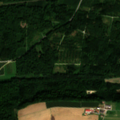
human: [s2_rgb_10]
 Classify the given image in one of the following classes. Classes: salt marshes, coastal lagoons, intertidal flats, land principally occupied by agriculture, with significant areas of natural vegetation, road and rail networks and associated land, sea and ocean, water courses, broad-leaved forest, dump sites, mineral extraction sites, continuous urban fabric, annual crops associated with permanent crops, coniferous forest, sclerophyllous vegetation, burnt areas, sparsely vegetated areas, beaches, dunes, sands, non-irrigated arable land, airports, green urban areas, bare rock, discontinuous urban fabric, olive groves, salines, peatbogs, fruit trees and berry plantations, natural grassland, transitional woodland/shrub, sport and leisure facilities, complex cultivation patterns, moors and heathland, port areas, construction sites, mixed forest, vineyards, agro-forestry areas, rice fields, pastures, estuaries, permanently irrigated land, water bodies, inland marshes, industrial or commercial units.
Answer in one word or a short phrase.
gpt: non-irrigated arable land, mixed forest